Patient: sex F, age 48
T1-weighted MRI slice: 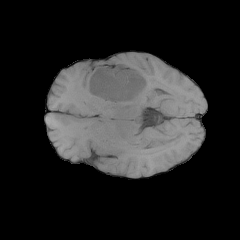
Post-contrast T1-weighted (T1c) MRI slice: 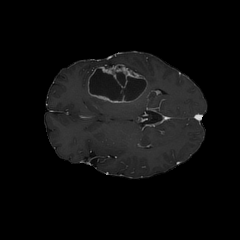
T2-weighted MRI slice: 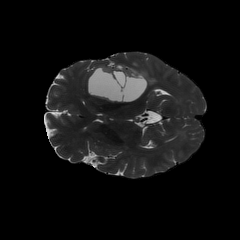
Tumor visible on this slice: yes
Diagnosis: Glioblastoma, IDH-wildtype
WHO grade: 4